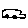
Label: car